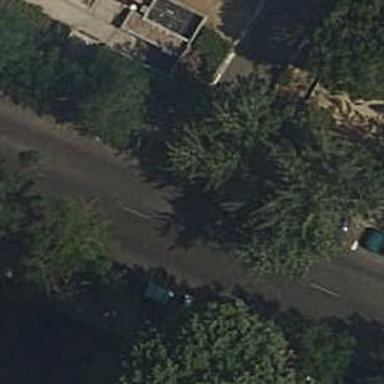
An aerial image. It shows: Smooth asphalt road in residential area.